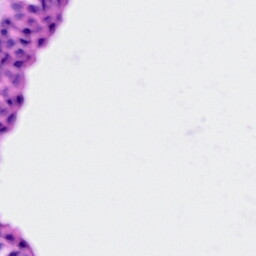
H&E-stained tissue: Ovarian